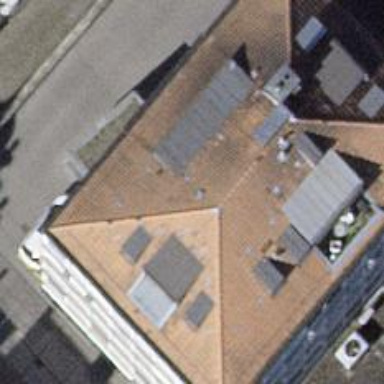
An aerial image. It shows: The building has hipped roof. The orientation of the roof is across.